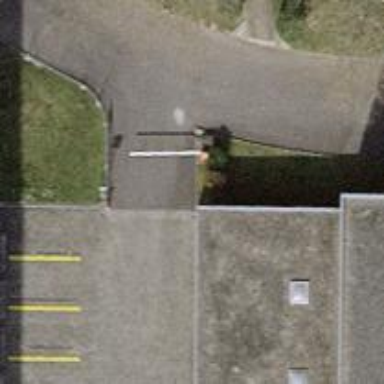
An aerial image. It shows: Lift gate barrier.